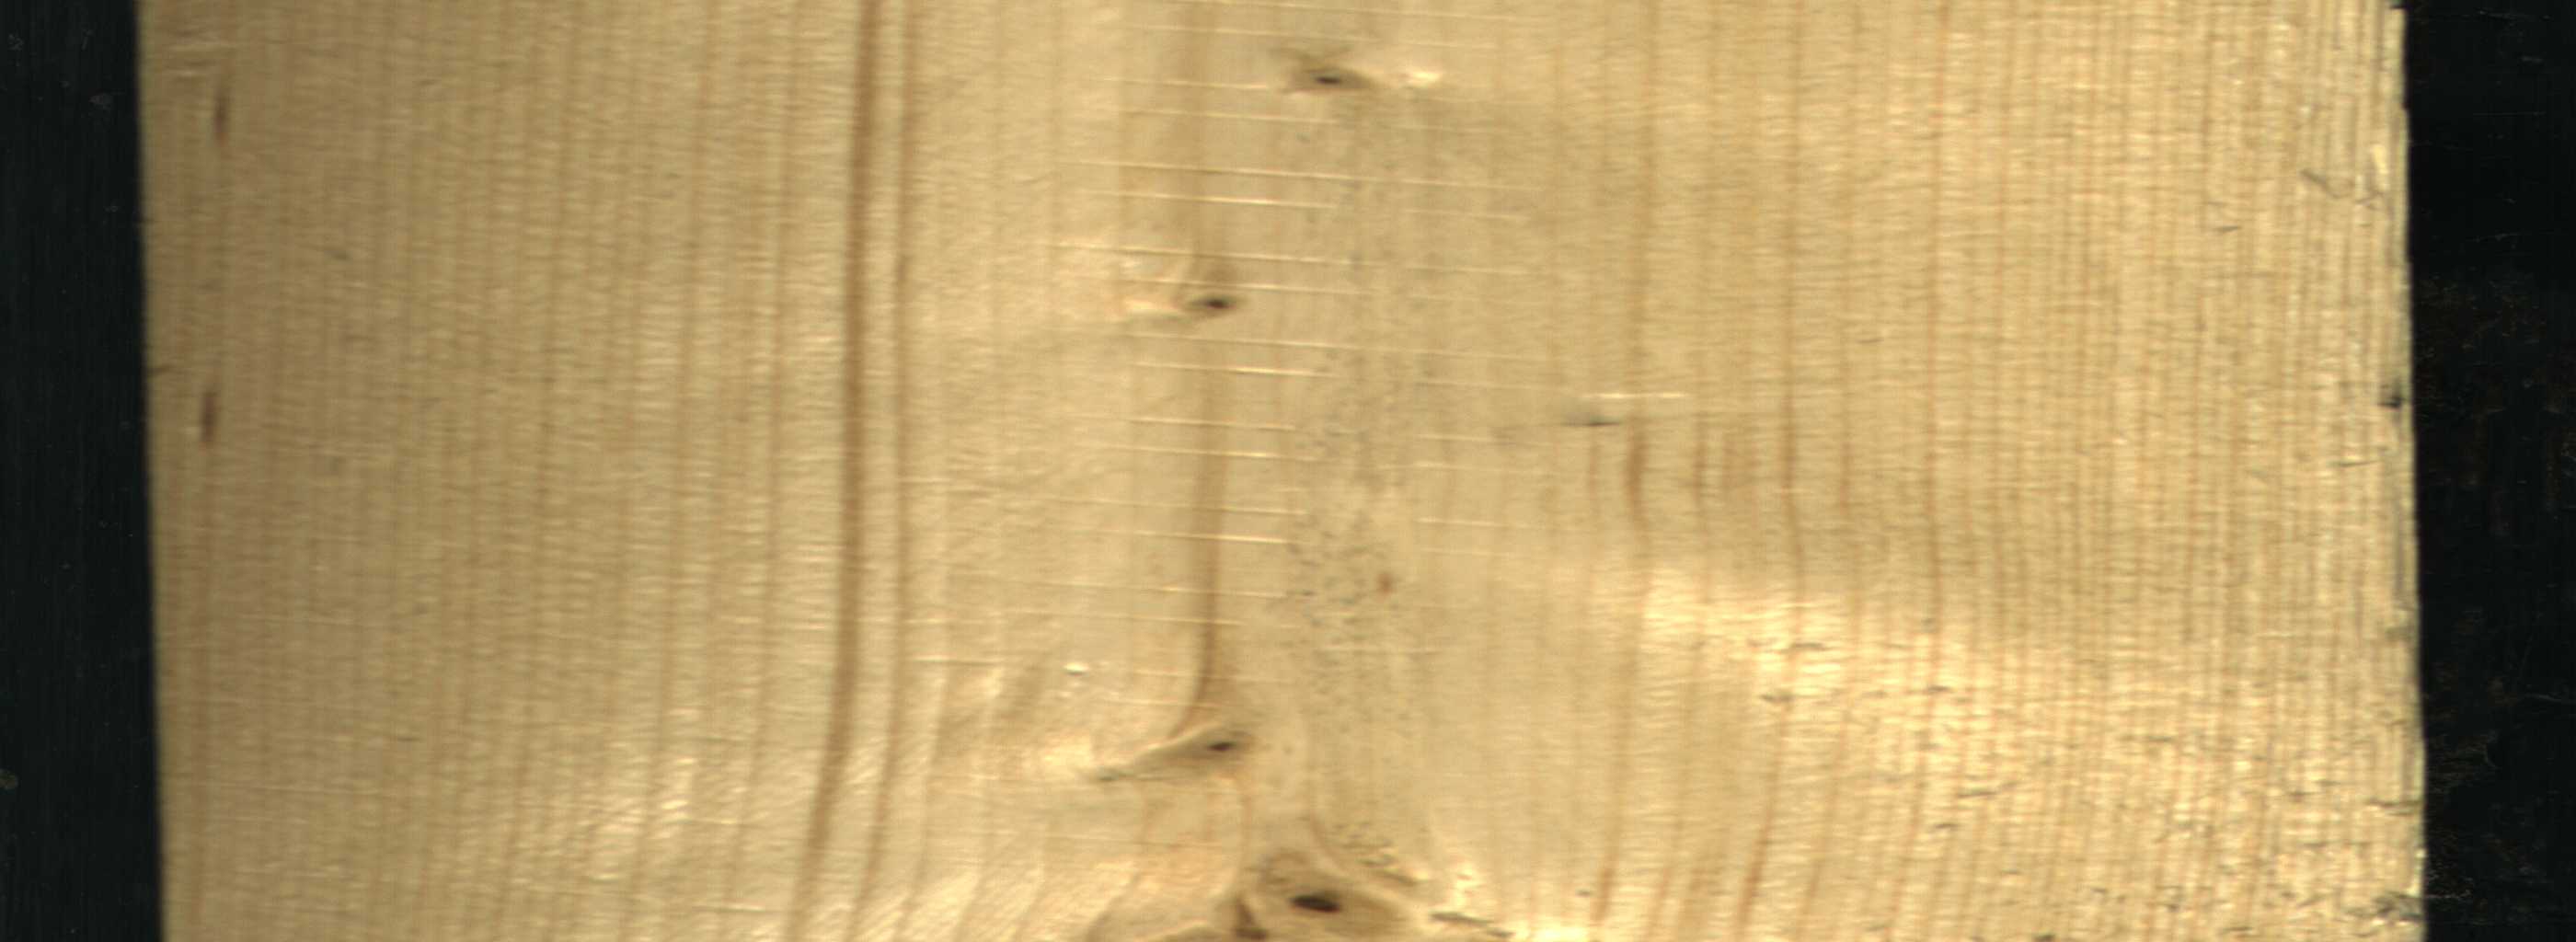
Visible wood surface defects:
Live_Knot
Live_Knot
Live_Knot
Live_Knot